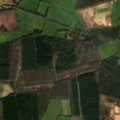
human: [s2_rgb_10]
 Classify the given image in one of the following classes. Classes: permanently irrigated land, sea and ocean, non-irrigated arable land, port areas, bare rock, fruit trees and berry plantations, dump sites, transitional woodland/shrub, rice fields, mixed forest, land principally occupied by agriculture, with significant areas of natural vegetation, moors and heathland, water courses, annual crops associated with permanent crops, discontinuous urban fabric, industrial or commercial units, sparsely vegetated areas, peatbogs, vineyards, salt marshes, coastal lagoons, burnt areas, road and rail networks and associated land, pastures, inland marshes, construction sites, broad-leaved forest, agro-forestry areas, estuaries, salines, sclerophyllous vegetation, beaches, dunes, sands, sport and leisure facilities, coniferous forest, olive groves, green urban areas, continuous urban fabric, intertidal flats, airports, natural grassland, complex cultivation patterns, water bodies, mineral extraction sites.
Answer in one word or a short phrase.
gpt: non-irrigated arable land, pastures, coniferous forest, mixed forest